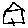
Label: house